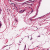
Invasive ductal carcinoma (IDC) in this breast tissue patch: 0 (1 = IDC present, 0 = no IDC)